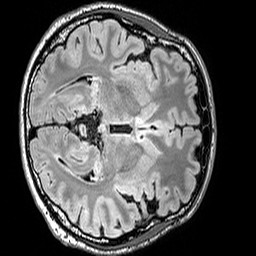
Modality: FLAIR
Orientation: axial
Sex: male
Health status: ill
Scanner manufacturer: siemens
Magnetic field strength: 3 T
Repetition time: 5 s
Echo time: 0.388 s